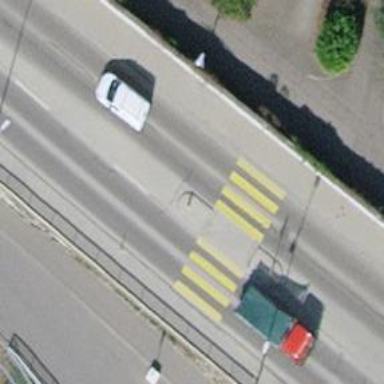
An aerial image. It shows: Uncontrolled crossing with zebra marking and crossing island.